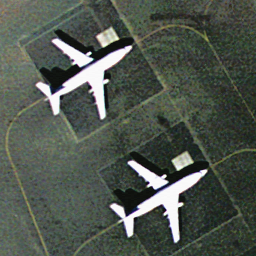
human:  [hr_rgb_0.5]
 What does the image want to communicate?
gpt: airplane